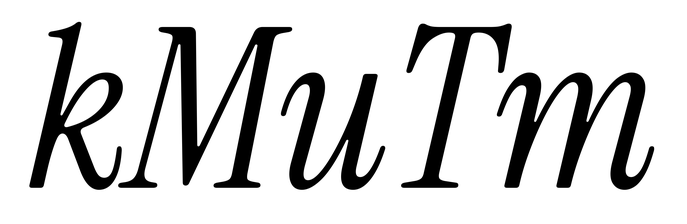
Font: InstrumentSerif-Italic